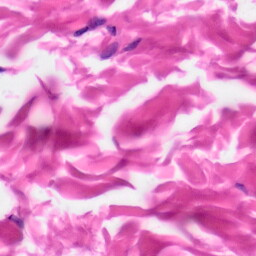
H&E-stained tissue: Skin